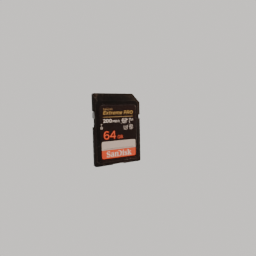
Label: electronics